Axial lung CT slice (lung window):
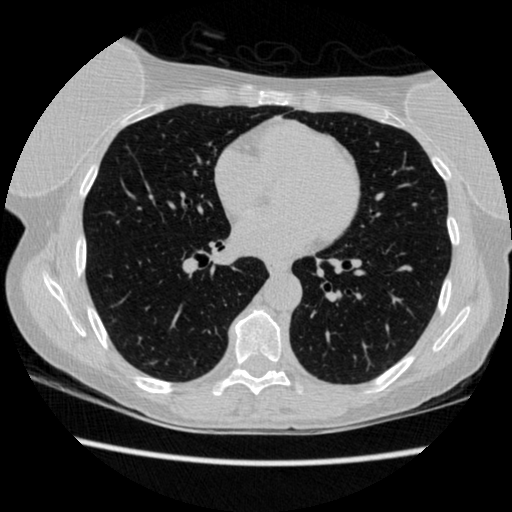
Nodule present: no